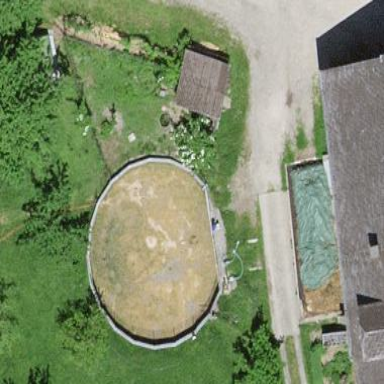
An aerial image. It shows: Storage tank that is man-made.